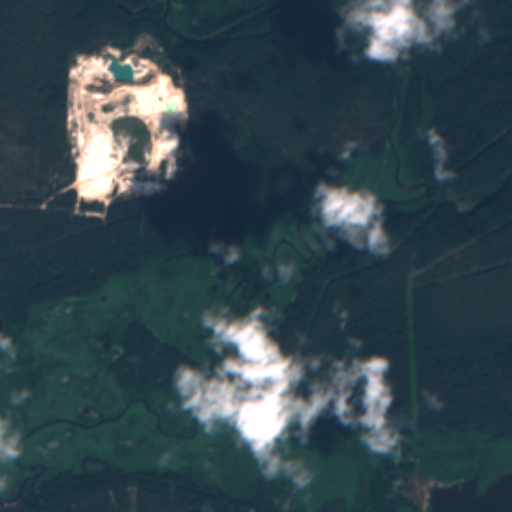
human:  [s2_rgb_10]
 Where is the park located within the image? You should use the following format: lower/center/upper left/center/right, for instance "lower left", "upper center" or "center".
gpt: The park is located in the upper right of the image.
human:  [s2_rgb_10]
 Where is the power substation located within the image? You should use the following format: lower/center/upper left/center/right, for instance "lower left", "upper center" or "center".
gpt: The power substation is located in the center left of the image.
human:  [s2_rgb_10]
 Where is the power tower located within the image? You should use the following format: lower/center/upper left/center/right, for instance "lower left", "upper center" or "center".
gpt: The power tower is located in the lower left of the image.
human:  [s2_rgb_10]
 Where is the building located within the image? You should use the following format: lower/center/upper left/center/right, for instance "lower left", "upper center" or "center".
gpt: There is no building in the image.